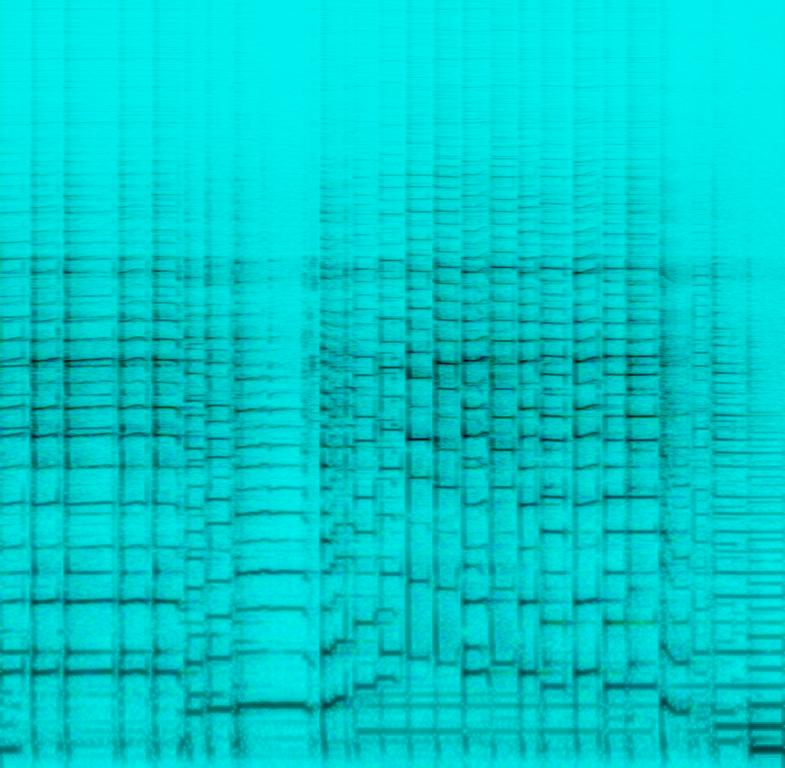
This song contains someone playing blues on a clean e-guitar. Then a male voice starts singing calmly and with a mid ranged voice. This song may be playing in a road-movie.